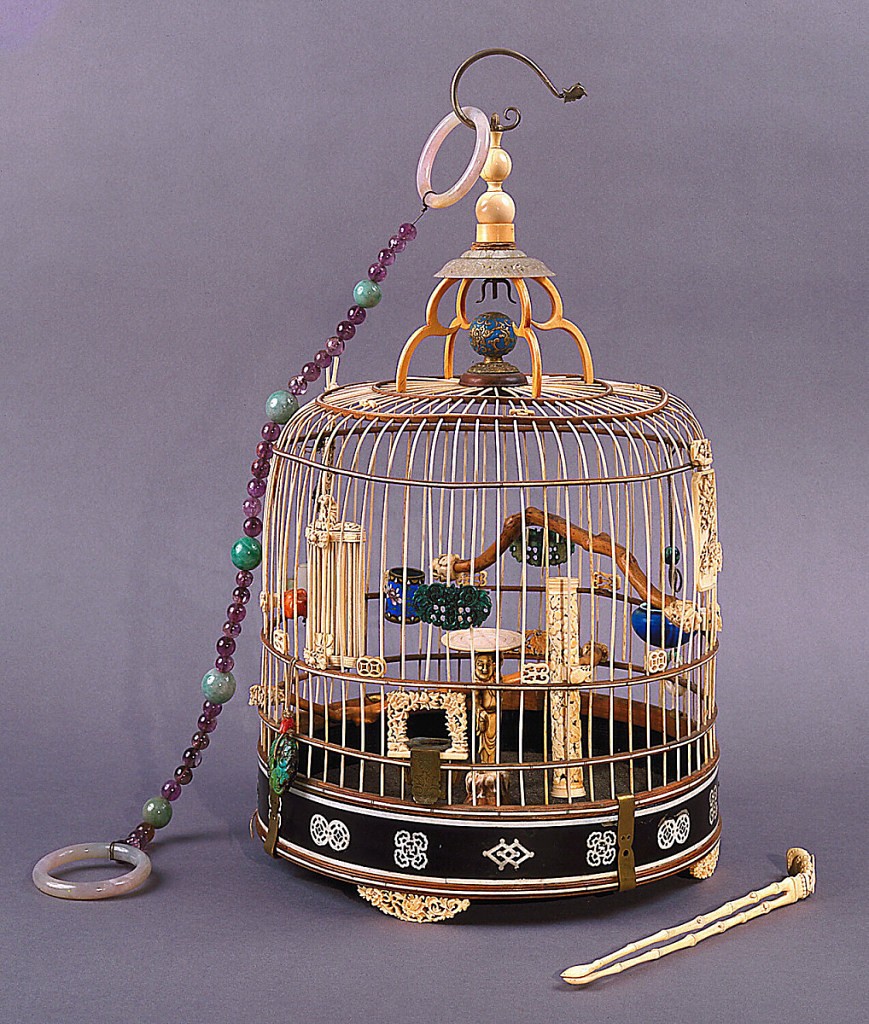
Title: Birdcage
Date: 1735–96 and 1880–1910
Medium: Lacquered wood with inlaid bone,ivory, and ebony (base); carved and cut ivory, carved wood, carved jade, carved amber, cloisonné enamel, glazed porcelain
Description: Hanging type, circular dome shape with tall finial, silver hanger.
Components:
1 cage
1 beaded ring
4 water bowls
1 cylindrical feeder
1 mini birdcage
1 coral feeder
2 hanging rings
2 perches
1 ivory ornament with metal bugs
2 jade clips
3 ivory clips
1 ivory stick